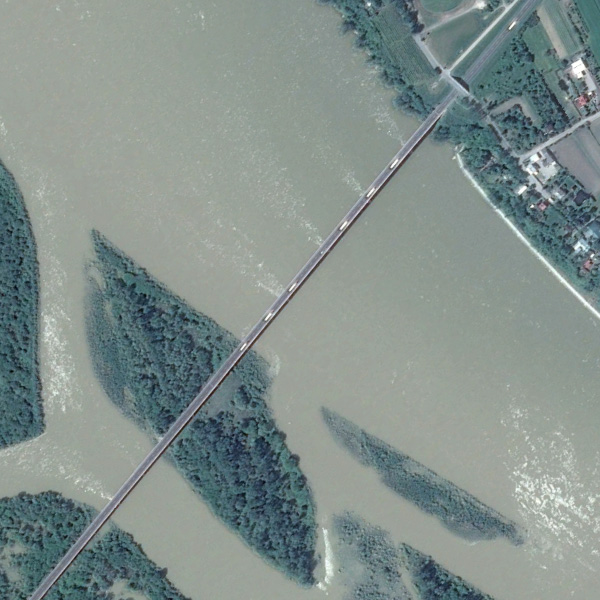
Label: Bridge